Question: I am using JFreeChart library to create Chart on website (library integrated with my application according to <URL>.

I don't know why is it happening. I'm posting code responsible for configuration:
'''
public JFreeChart createChart()
{
NumberAxis numberaxis = new NumberAxis("X");
numberaxis.setAutoRangeIncludesZero(false);
NumberAxis numberaxis1 = new NumberAxis("Y");
numberaxis1.setAutoRangeIncludesZero(false);
XYSplineRenderer xysplinerenderer = new XYSplineRenderer();
XYPlot xyplot = new XYPlot(createSampleData(), numberaxis, numberaxis1, xysplinerenderer);
xyplot.setBackgroundPaint(new Color(238, 242, 250));//
xyplot.setDomainGridlinePaint(new Color(238, 242, 250));
xyplot.setRangeGridlinePaint(new Color(238, 242, 250));
xyplot.getRenderer().setSeriesPaint(0, Color.BLUE);
xyplot.setAxisOffset(new RectangleInsets(4D, 4D, 4D, 4D));
XYLineAndShapeRenderer renderer = (XYLineAndShapeRenderer) xyplot.getRenderer();
renderer.setSeriesShapesVisible(0, true);//FIXME Dots
xyplot.getDomainAxis().setStandardTickUnits(NumberAxis.createIntegerTickUnits());
JFreeChart jfreechart = new JFreeChart("", JFreeChart.DEFAULT_TITLE_FONT, xyplot, true);
jfreechart.setBackgroundPaint(Color.white);
return jfreechart;
}
'''
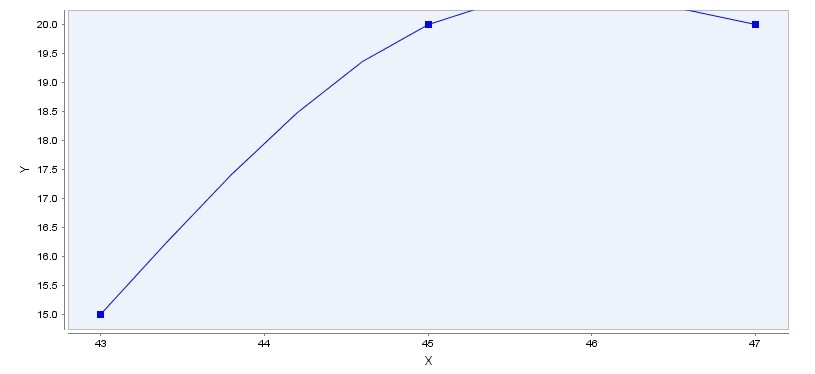
Answer: The link provided by Richard describes the problem well; but, ultimately, it looks like you need to manually set the upper bound of your range axis to account for the upper curve of the spline produced by XYSplineRenderer. For your example above, this might be:
'''
xyplot.getRangeAxis().setUpperBound(22.5);
'''
For practical purposes, you would probably want to calculate the maximum Y value, and either add a percentage to it, or more complicated, calculate a ceiling based on its surrounding points. I would start by adding 10% and see how that goes:
'''
// Iterate data values; use Math.max() to determine maxYValue; then:
xyplot.getRangeAxis().setUpperBound( maxYValue + maxYValue * 0.1);
'''
It's at patch, but it should provide the result you want, depending on the nature of your data and the curves produced connecting data points.